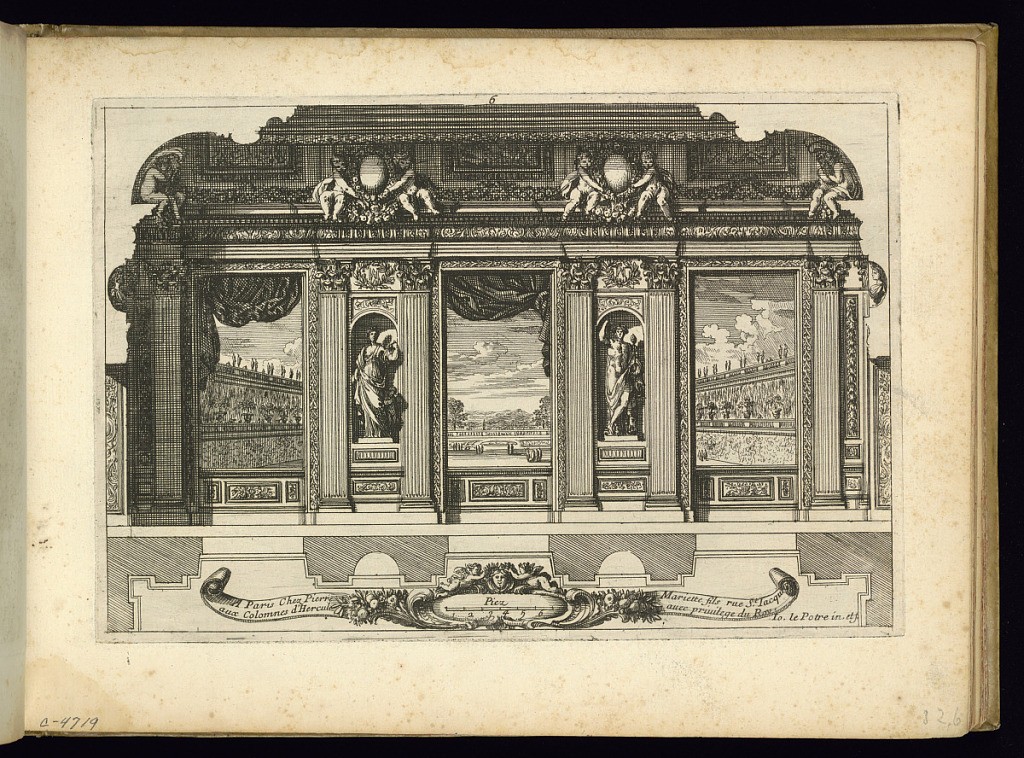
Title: Wall Elevation with Statues in Niches
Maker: Jean Le Pautre, French, 1618–1682
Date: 1656–57
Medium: Etching on laid paper
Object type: Print
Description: Sectional view of an interior wall with a plan view below. The wall features two statues in niches, fluted pilasters and three doorways or windows with views of a garden beyond. The walls are decorated with ornate paneling and carvings, with scrolling leaves, cartouches, putti, festoons of flowers, and leaf pattern moldings. A scale is framed in a cartouche in the lower center. The plate is signed and numbered.